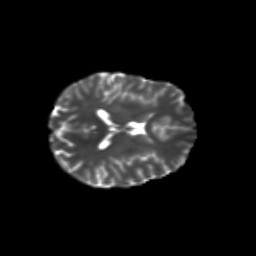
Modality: T2w
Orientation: axial
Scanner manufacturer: siemens
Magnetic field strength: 3 T
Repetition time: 9.2 s
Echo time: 0.084 s